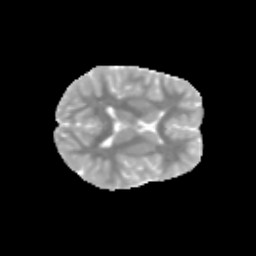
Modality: MD
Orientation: axial
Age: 10
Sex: female
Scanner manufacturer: siemens
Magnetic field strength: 3 T
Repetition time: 3.8 s
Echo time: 0.07 s